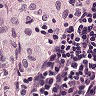
Metastatic tissue present: no